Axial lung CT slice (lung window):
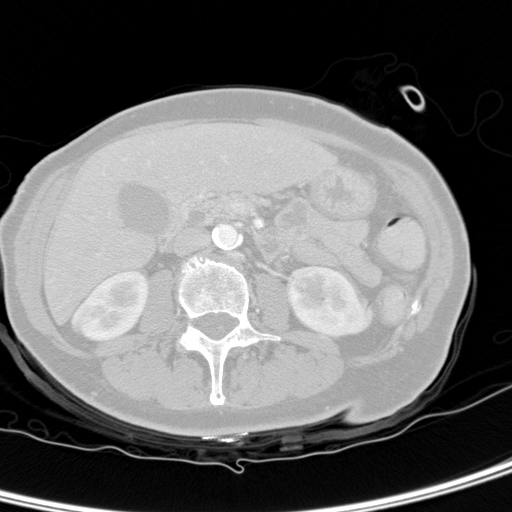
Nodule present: no